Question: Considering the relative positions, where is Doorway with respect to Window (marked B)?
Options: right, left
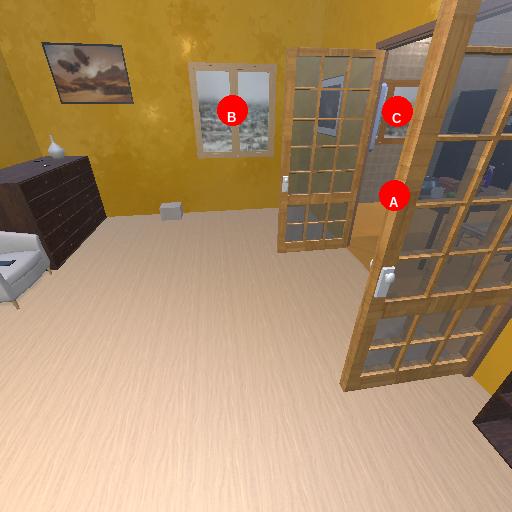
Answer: right